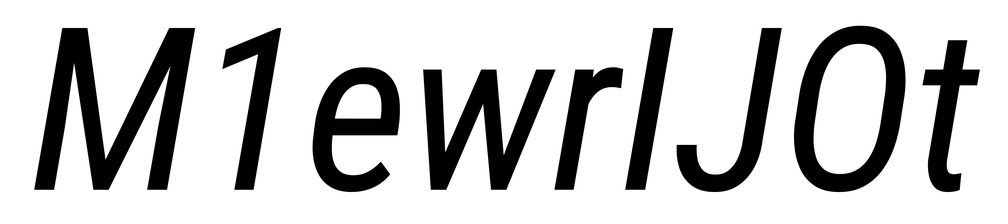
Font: Roboto-Italic_Condensed_Italic